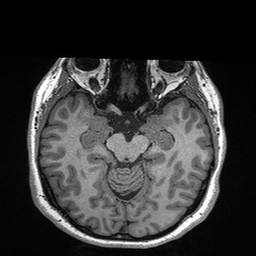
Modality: T1w
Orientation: coronal
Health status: healthy
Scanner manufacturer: siemens
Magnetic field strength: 3 T
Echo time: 0.00298 s